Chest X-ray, PA view. Patient: 5 years old, sex M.
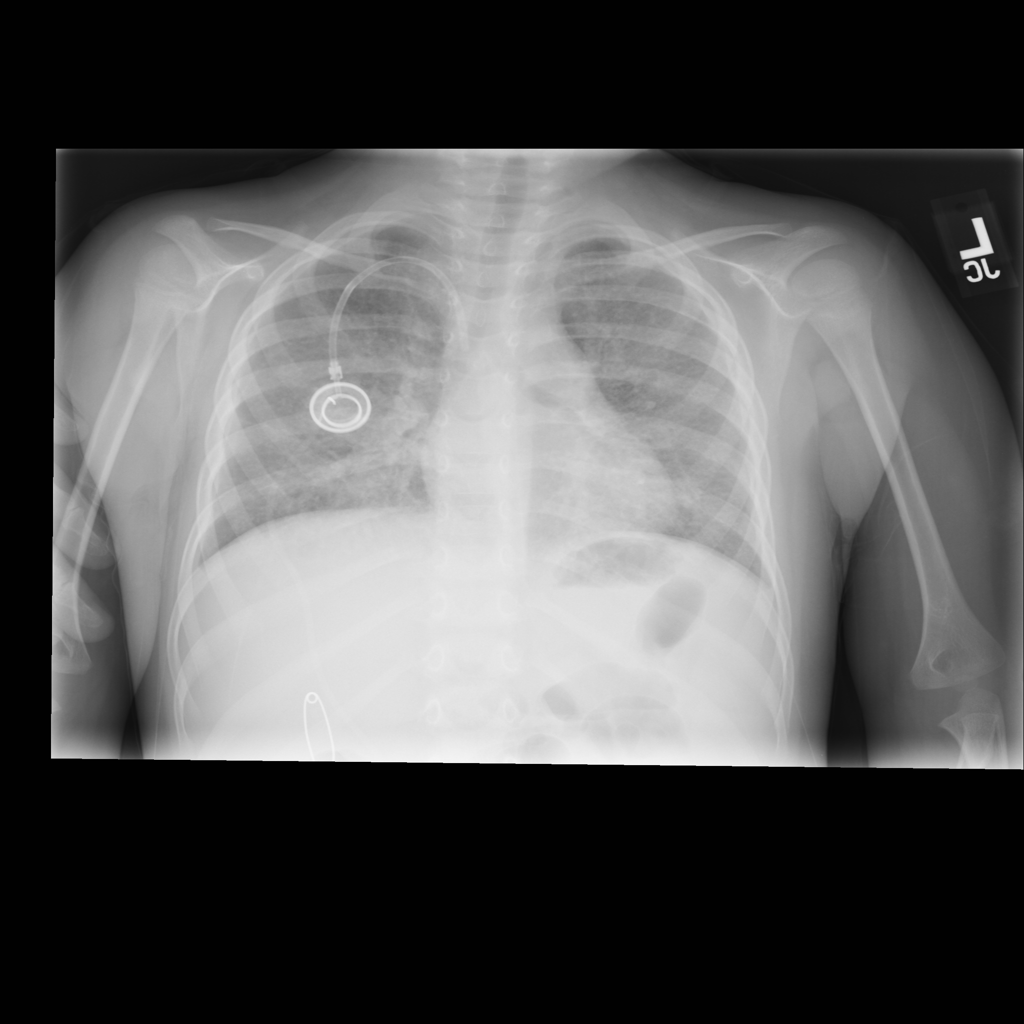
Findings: Infiltration, Nodule, Pneumonia